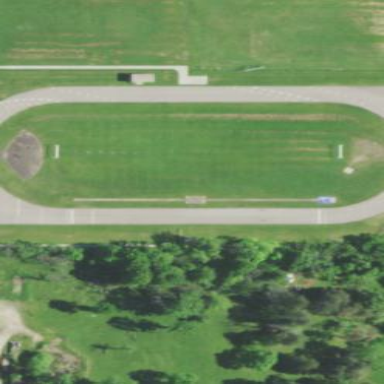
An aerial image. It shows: Track in leisure land.